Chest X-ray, AP view. Patient: 19 years old, sex M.
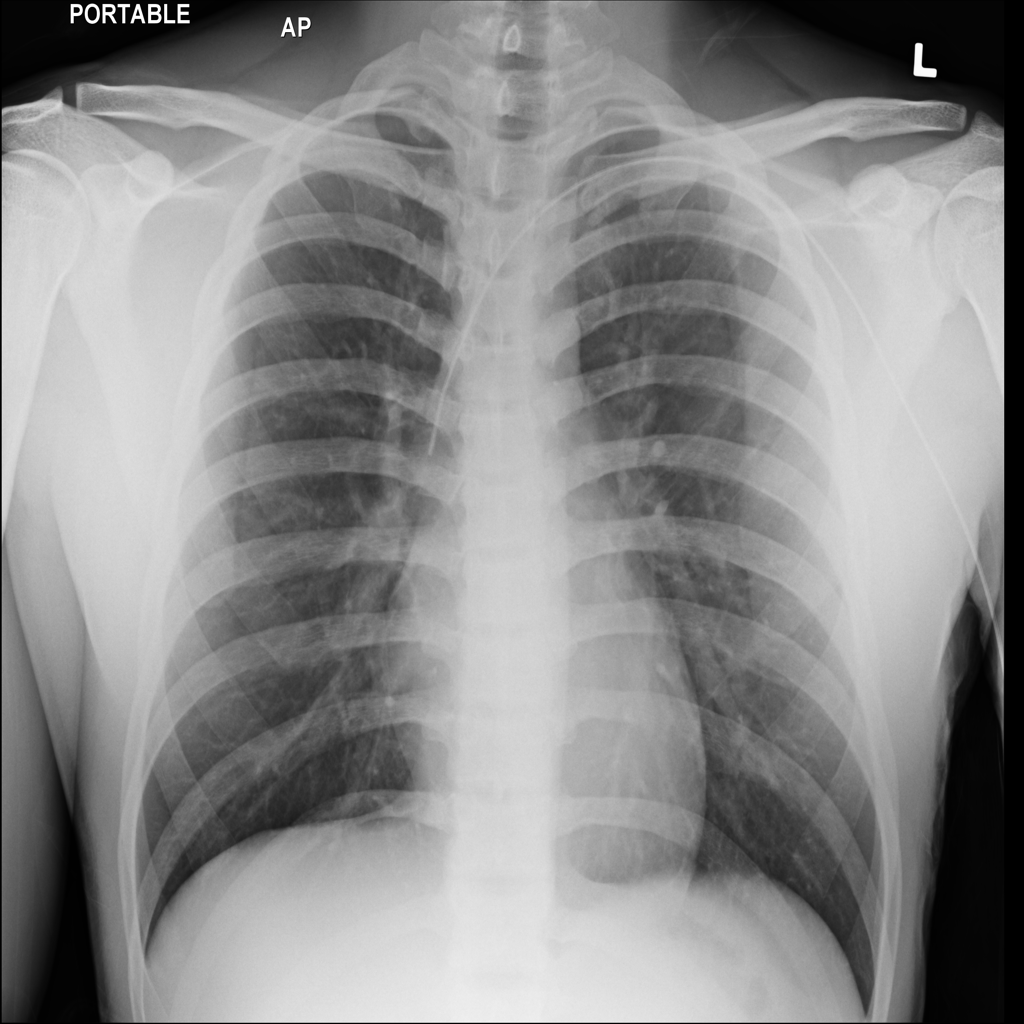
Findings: No Finding